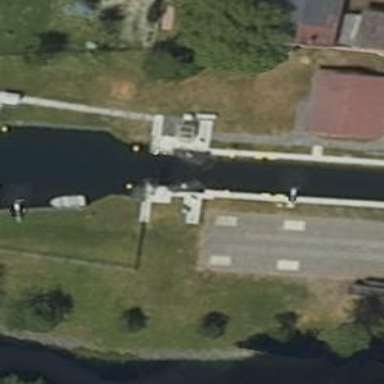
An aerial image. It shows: Lock gate along waterway.